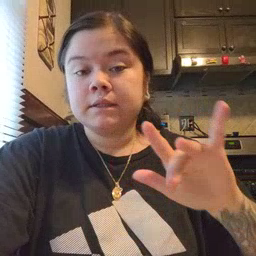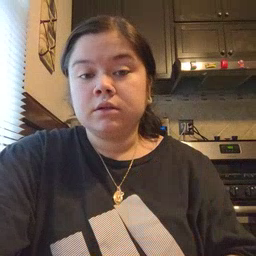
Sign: empty